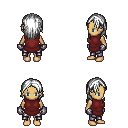
a pixel art fantasy rpg character, female body template, human, tanned skin, maroon tunic, metal pants, white long hairstyle, metal gloves, four views (front, back, left, right), 2x2 character sprite sheet, small pixel art, hard edges, no anti-aliasing